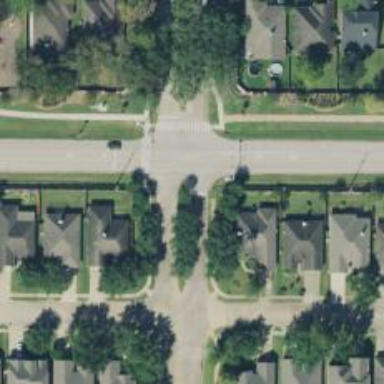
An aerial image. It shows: Road with stop sign.